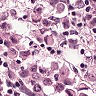
Metastatic tissue present: yes